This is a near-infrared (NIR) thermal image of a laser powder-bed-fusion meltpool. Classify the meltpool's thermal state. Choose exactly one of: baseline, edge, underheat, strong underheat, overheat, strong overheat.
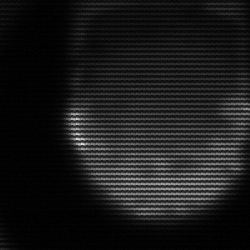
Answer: edge